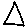
Label: triangle